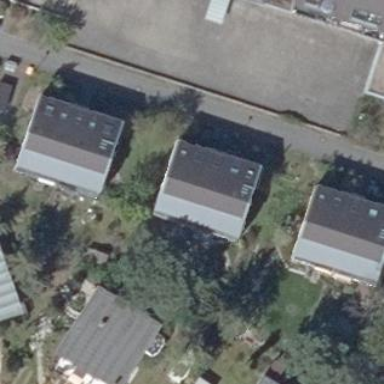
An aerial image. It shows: Gabled roof adorns the apartments building.